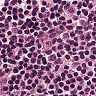
Metastatic tissue present: no